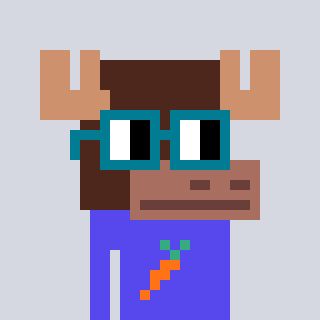
a pixel art character with square dark green glasses, a moose-shaped head and a computerblue-colored body on a cool background